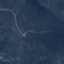
Label: HerbaceousVegetation